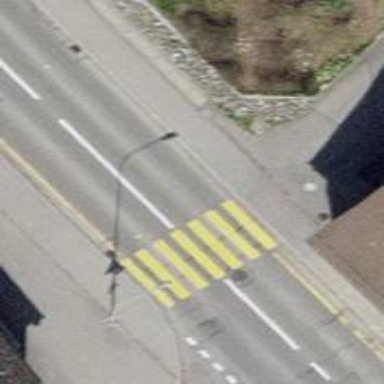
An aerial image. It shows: Zebra crossing on the road.